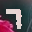
Label: 7